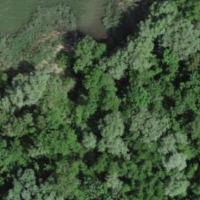
EUNIS habitat code: 41
Species observed at this site:
Nuphar lutea